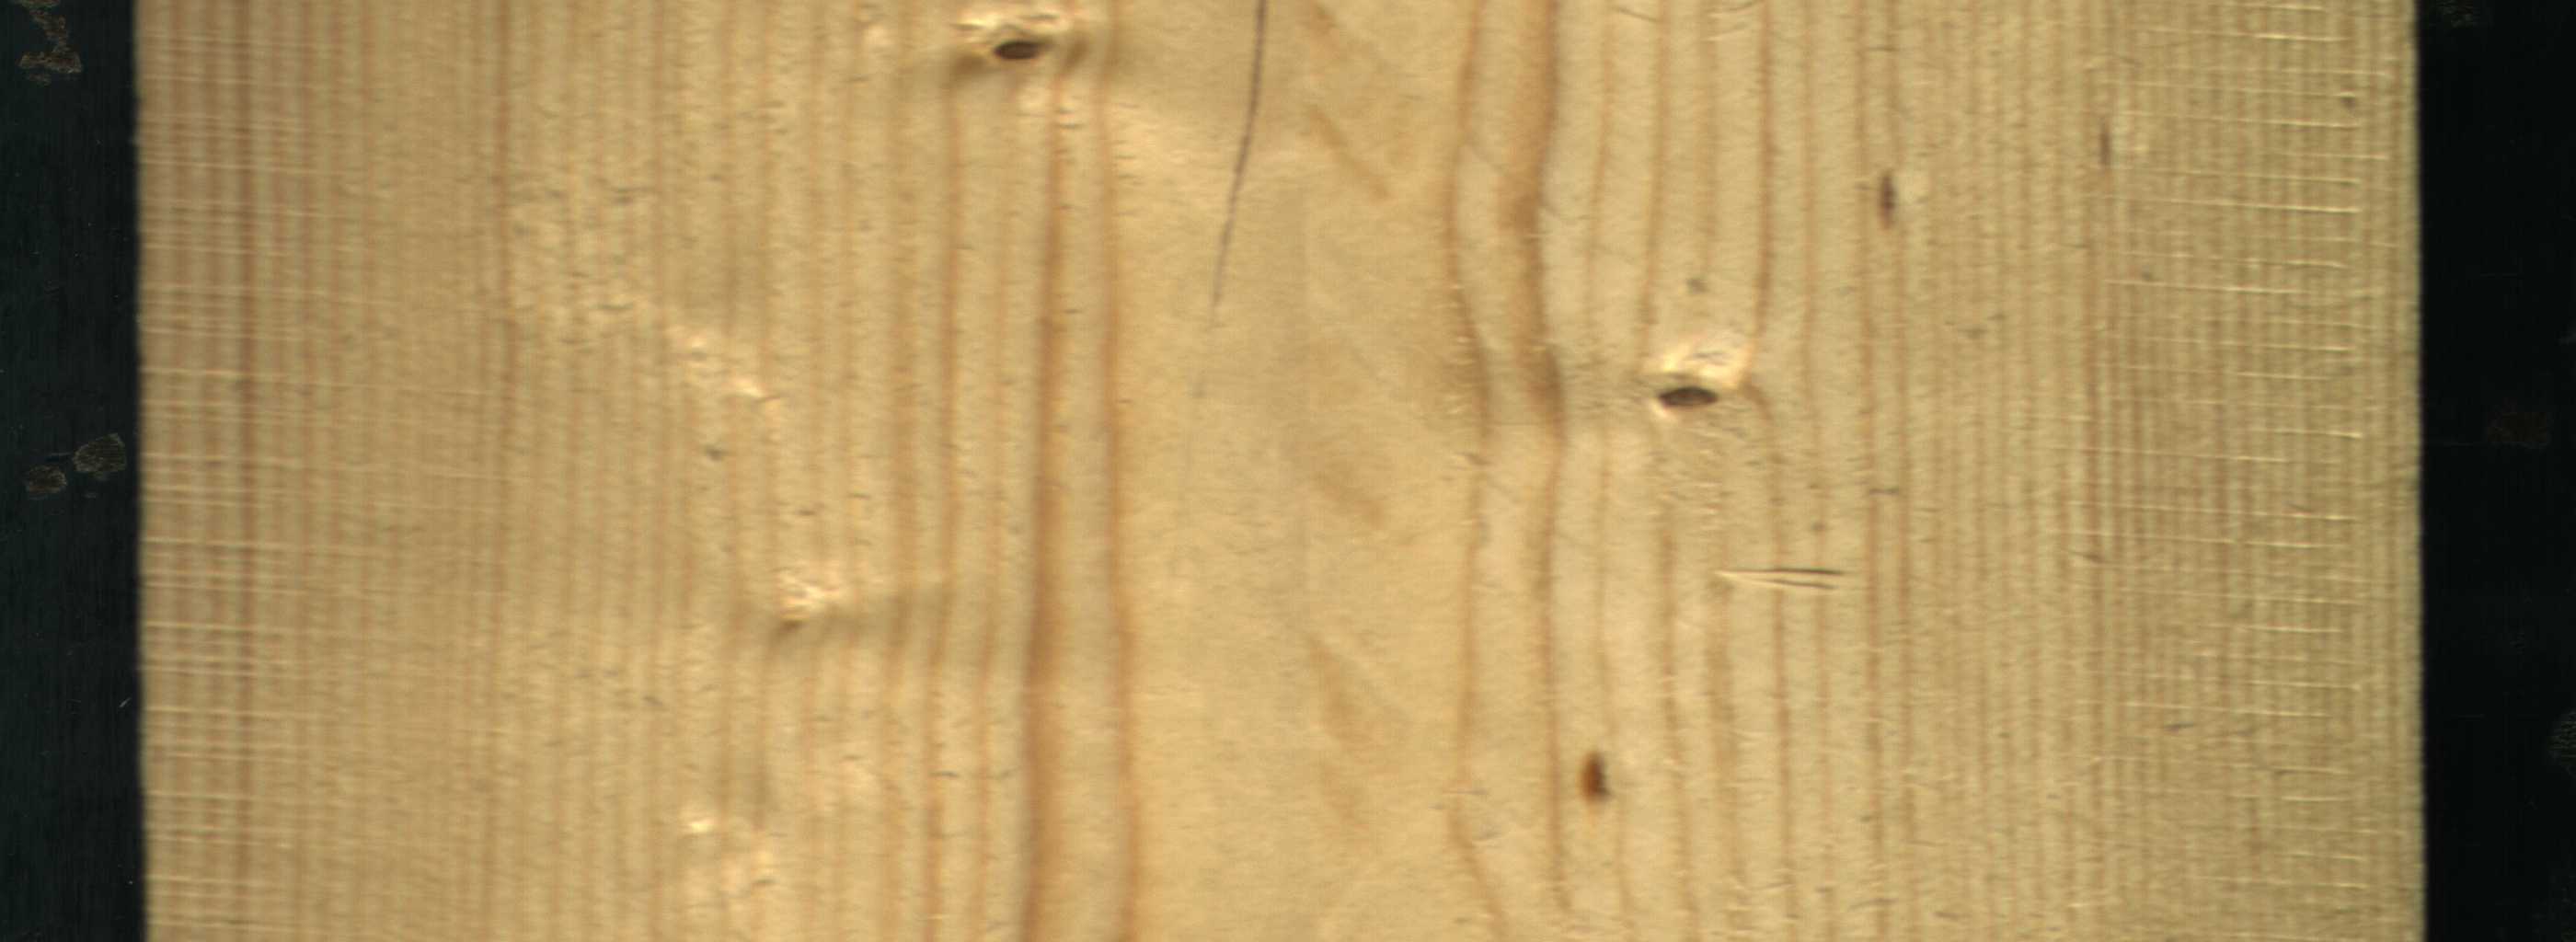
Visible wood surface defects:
resin
Crack
Live_Knot
Live_Knot